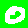
Digit: 0